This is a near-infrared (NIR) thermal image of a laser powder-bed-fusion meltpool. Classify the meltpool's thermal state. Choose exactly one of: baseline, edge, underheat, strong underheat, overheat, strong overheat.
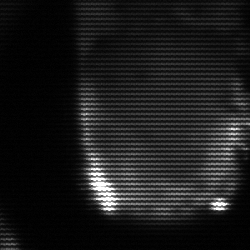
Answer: baseline